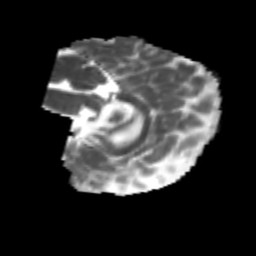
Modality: MD
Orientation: sagittal
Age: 6
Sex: male
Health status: healthy